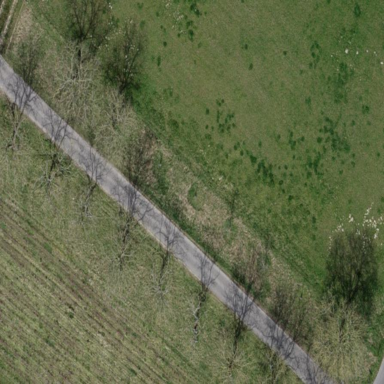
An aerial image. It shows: Orchard.